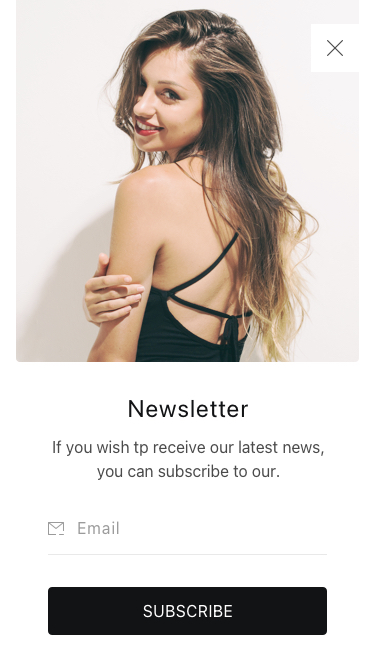
Text in this UI design:
subscribe
Email
Newsletter
If you wish tp receive our latest news, you can subscribe to our.